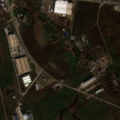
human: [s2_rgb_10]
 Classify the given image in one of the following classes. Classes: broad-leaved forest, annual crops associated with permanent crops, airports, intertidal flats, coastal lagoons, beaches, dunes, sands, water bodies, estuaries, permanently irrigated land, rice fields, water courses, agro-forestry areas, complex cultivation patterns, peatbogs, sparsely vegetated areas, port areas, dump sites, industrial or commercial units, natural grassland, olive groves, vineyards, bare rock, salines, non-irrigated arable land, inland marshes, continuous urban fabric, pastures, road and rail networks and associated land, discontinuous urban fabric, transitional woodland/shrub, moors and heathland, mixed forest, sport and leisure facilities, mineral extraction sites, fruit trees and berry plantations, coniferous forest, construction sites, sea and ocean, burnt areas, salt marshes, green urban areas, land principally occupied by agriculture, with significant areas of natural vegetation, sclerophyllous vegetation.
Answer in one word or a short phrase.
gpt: discontinuous urban fabric, industrial or commercial units, non-irrigated arable land, complex cultivation patterns